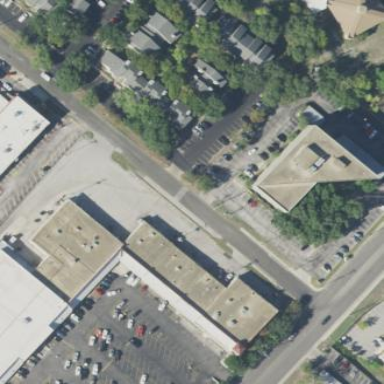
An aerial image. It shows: Retail building.